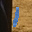
Label: 1